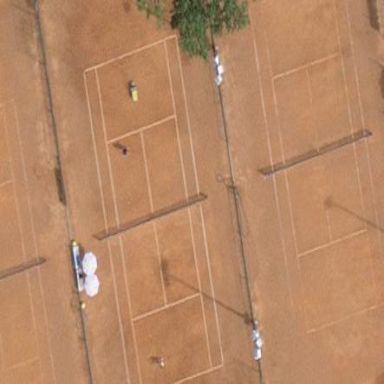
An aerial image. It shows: Tennis court on pitch.